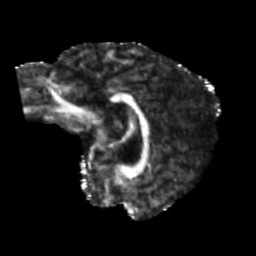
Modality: FA
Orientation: sagittal
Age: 50
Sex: female
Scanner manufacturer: siemens
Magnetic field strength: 3 T
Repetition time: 5.25 s
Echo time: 0.08 s